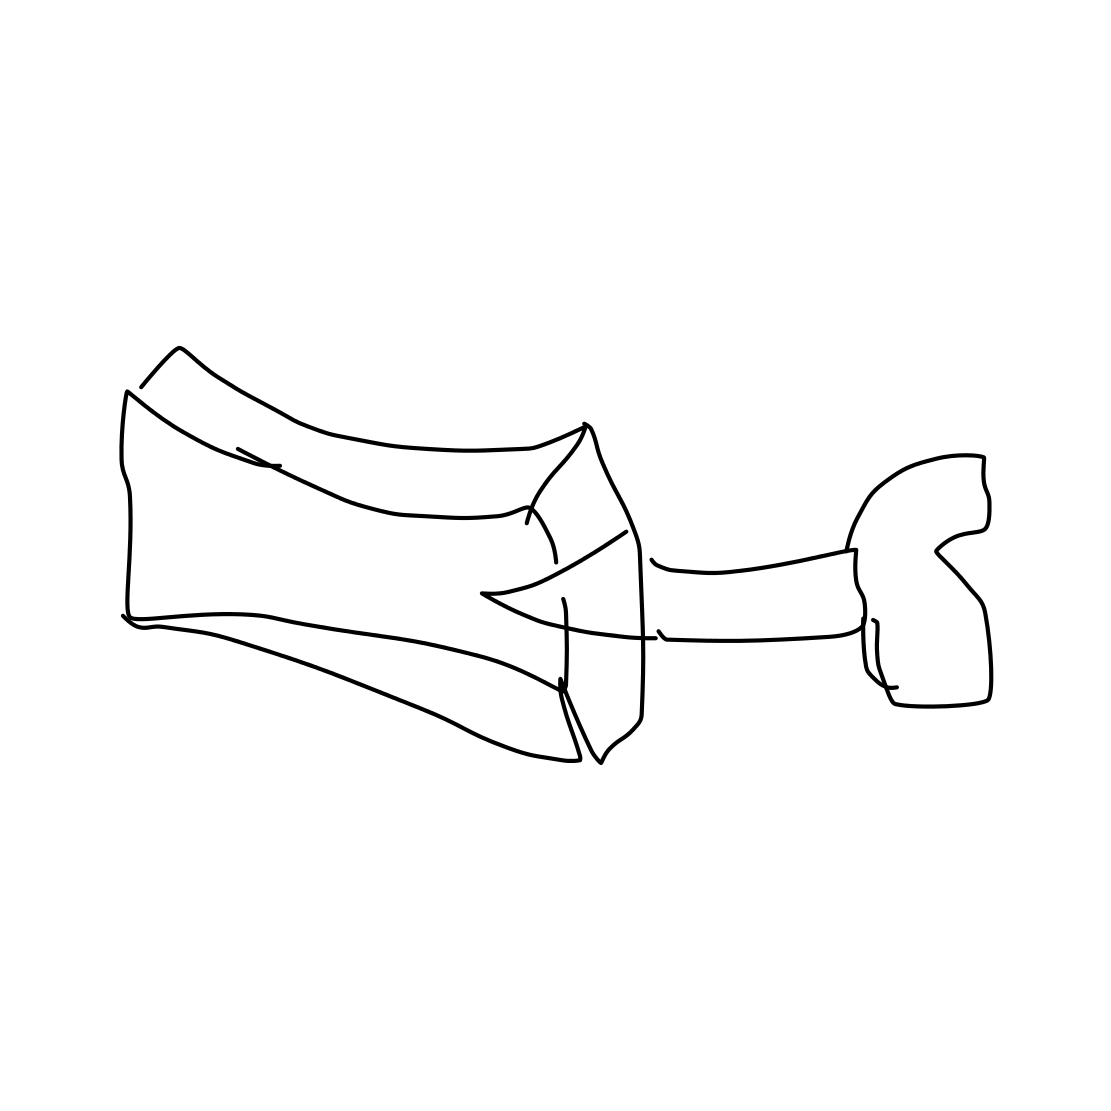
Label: shovel